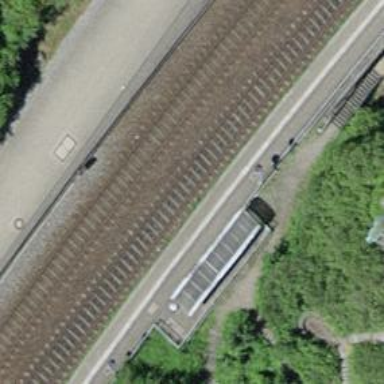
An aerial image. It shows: Shelter for public transport.